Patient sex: M
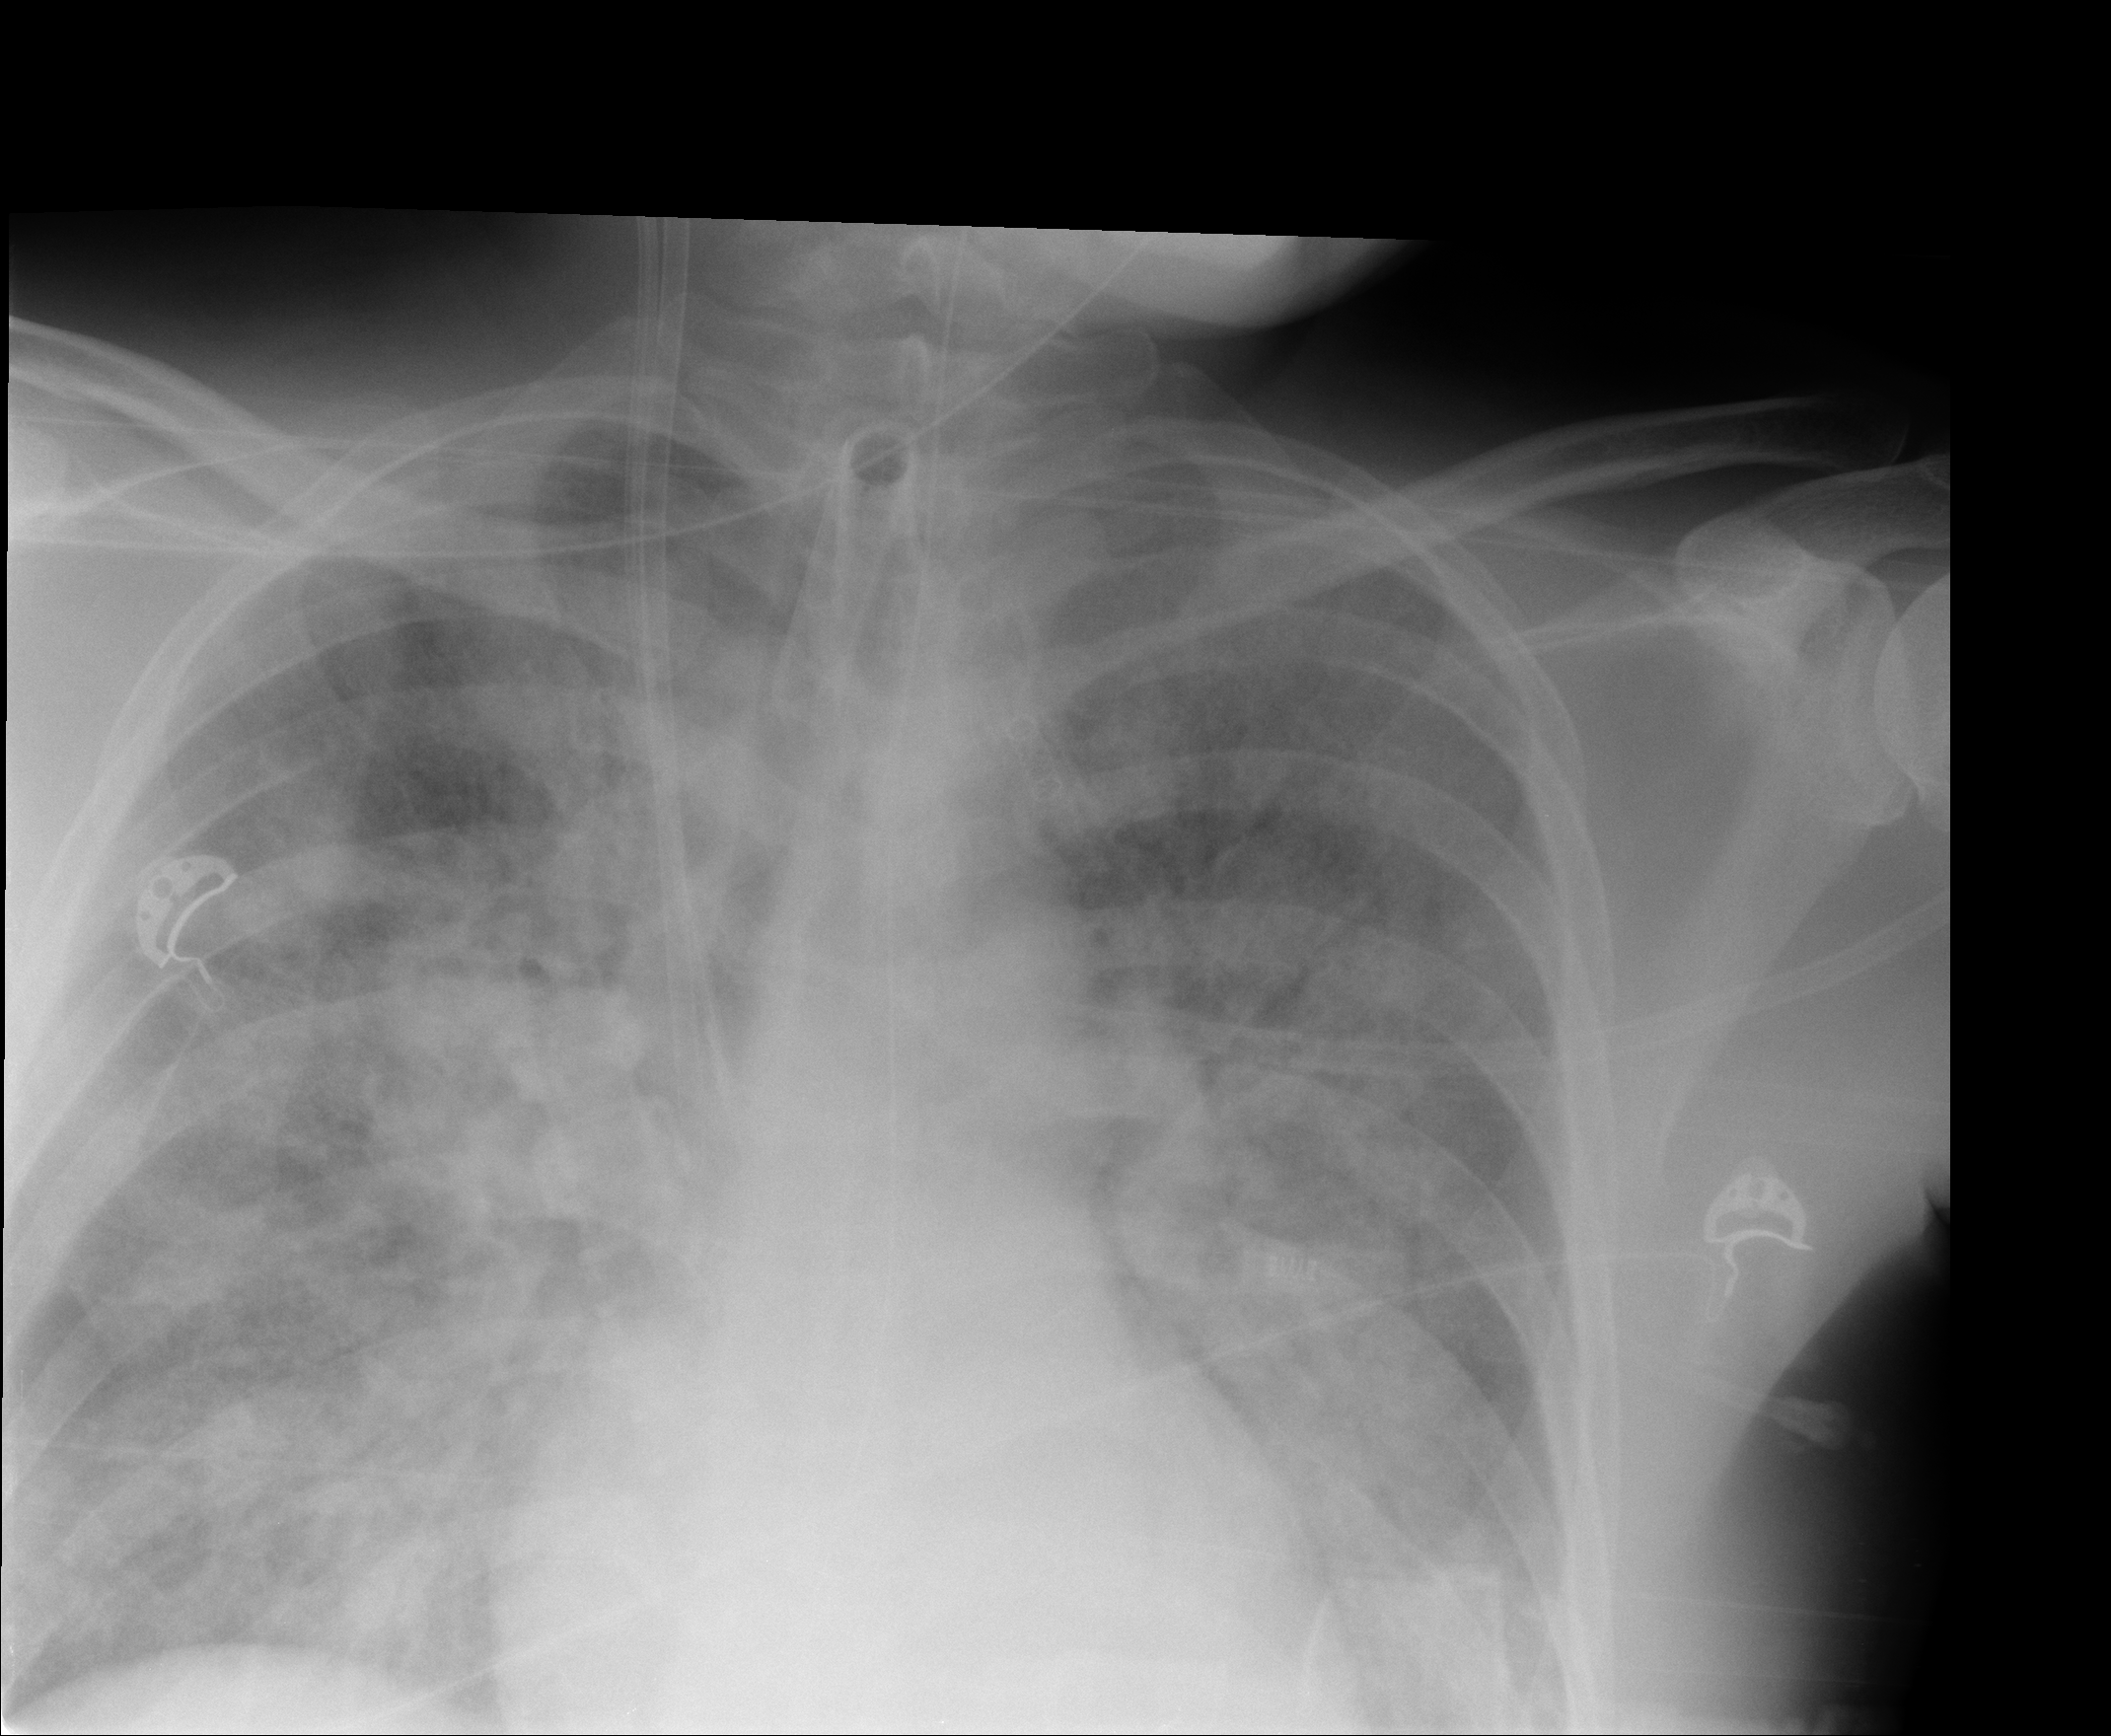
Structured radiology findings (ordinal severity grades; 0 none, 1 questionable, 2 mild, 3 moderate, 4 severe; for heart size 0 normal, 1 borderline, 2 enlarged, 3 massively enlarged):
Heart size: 0
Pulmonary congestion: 0
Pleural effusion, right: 2
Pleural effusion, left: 2
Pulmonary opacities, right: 4
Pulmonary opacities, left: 4
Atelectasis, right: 4
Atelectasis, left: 4